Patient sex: F
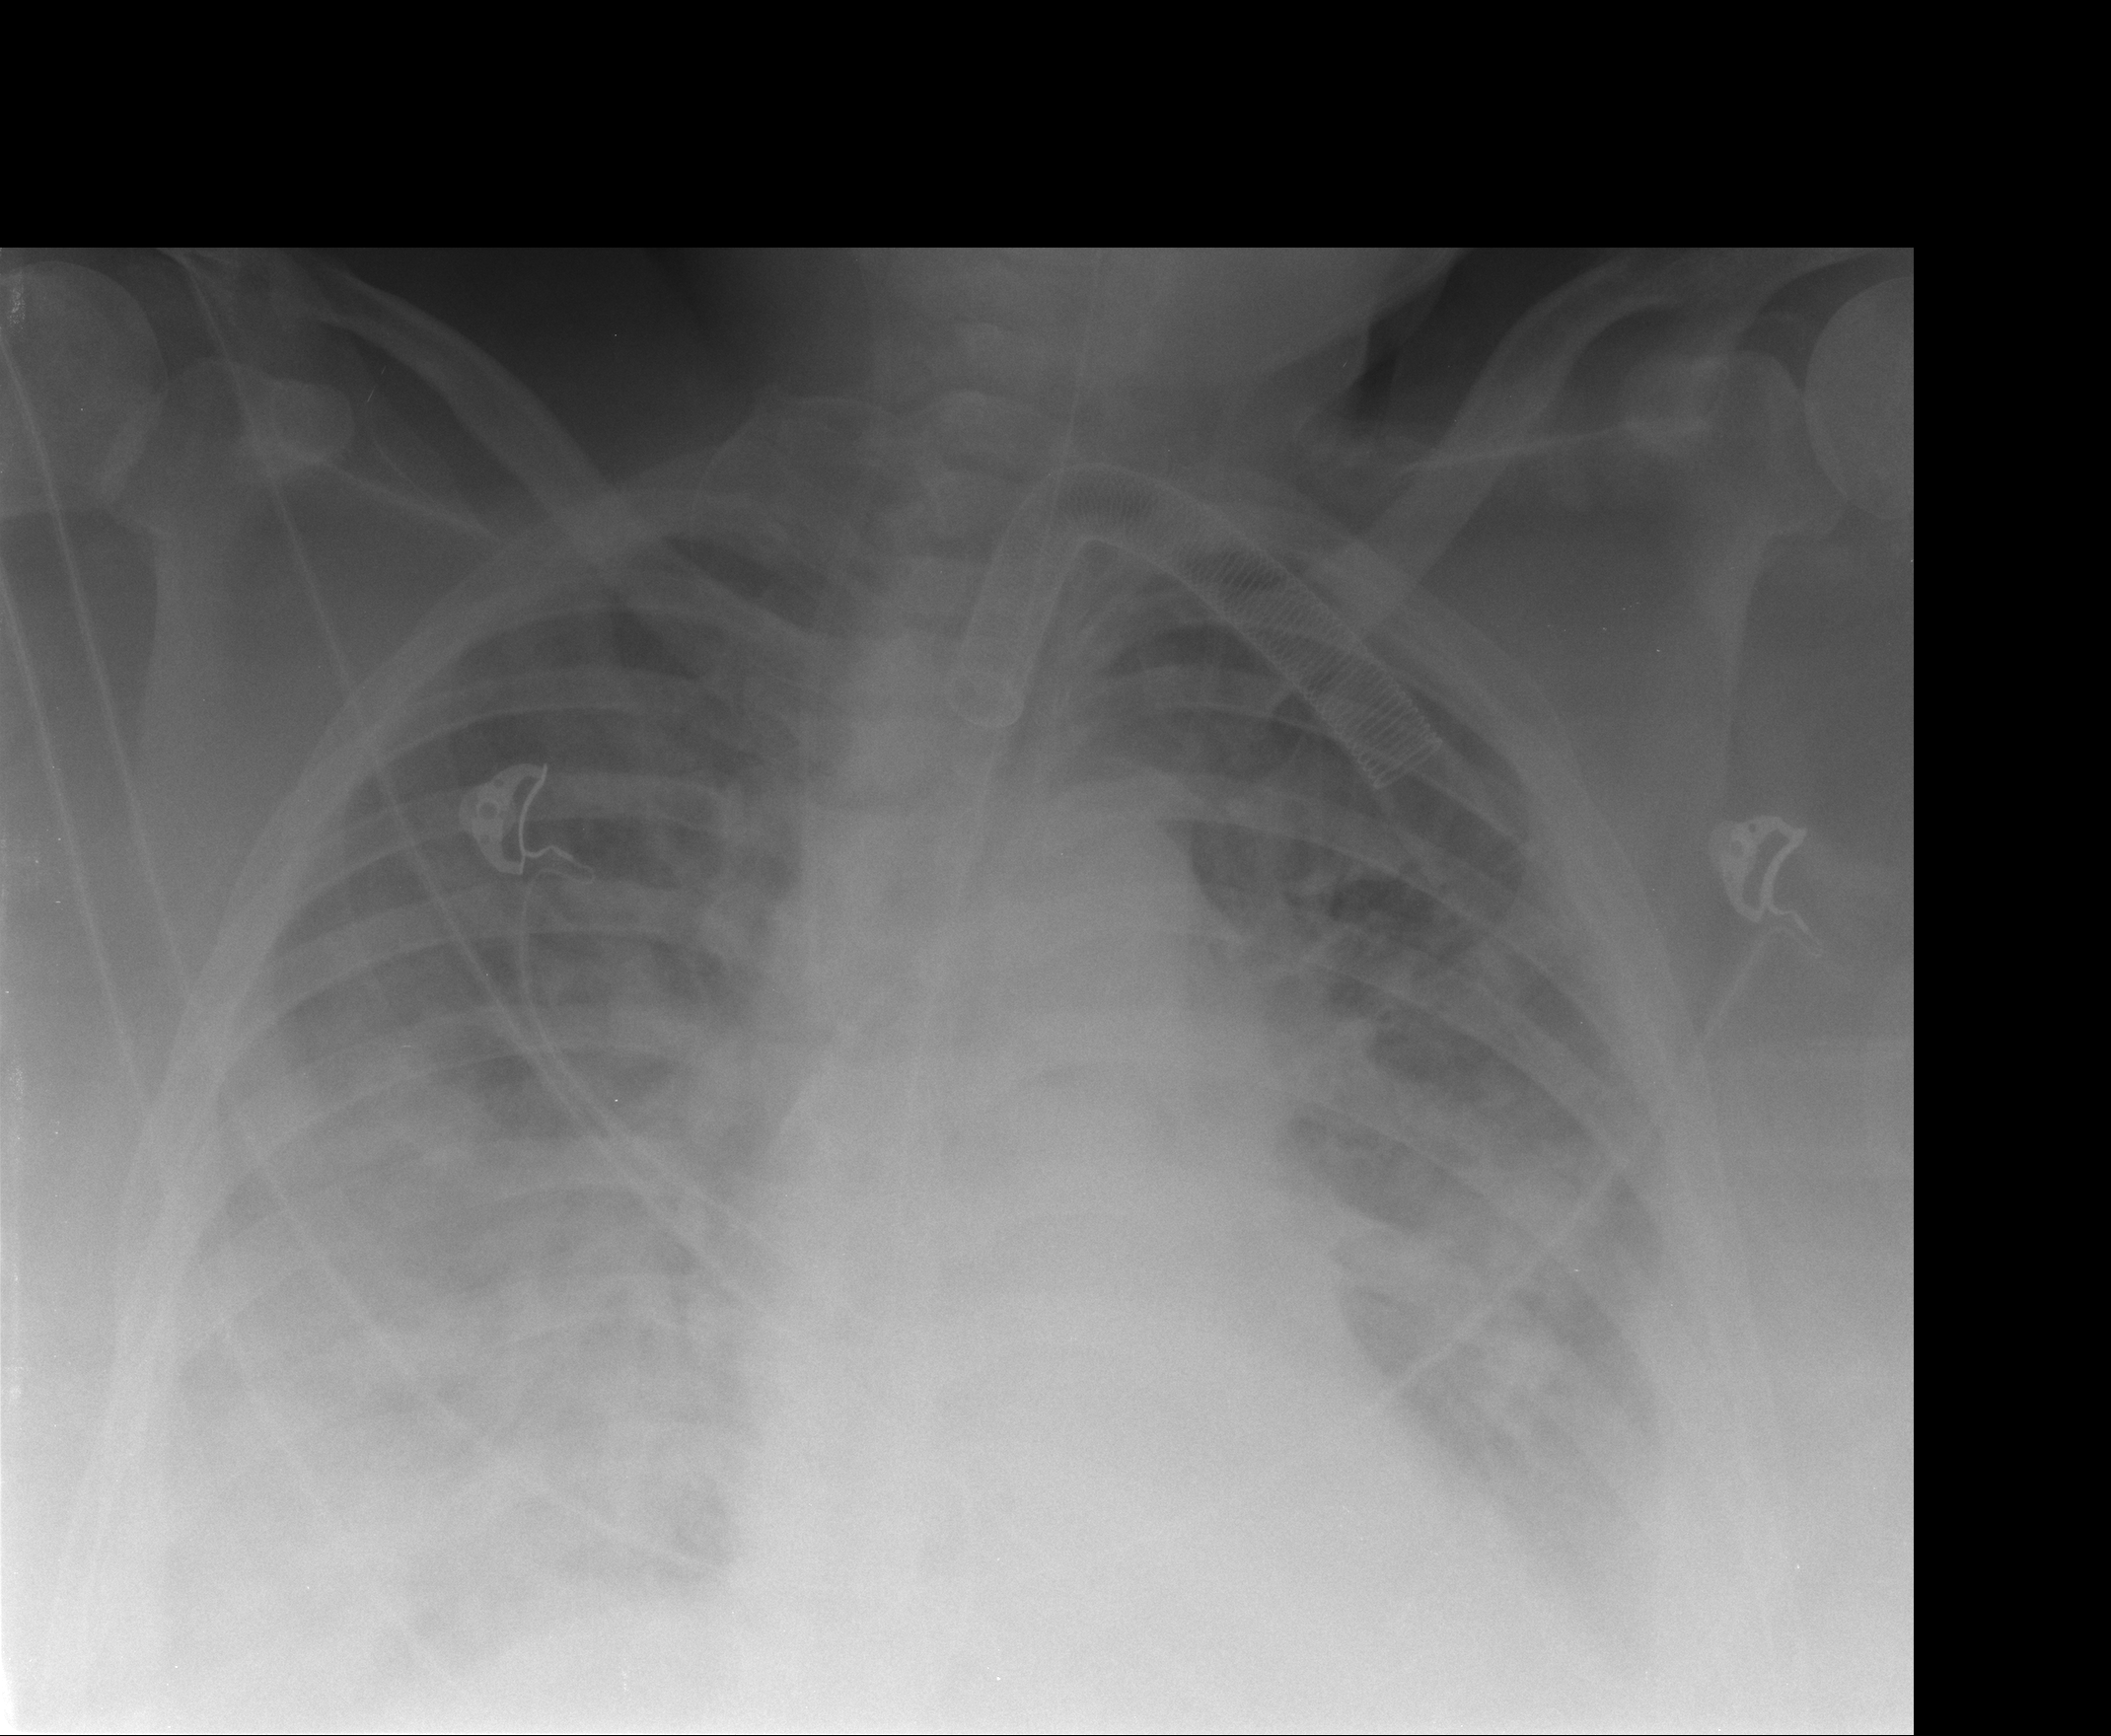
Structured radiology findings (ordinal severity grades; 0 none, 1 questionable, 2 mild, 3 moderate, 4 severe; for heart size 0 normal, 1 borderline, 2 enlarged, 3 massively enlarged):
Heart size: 1
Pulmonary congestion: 2
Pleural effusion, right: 2
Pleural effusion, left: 2
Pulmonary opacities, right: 3
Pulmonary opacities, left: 3
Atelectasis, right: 2
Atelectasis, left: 2